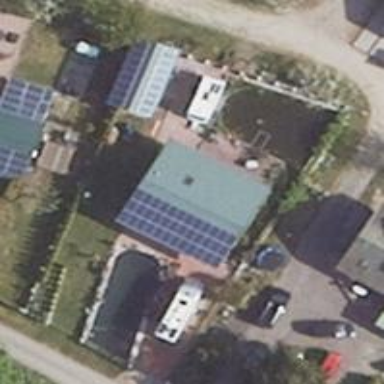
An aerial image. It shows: Solar photovoltaic panel generator producing electricity as small installation.